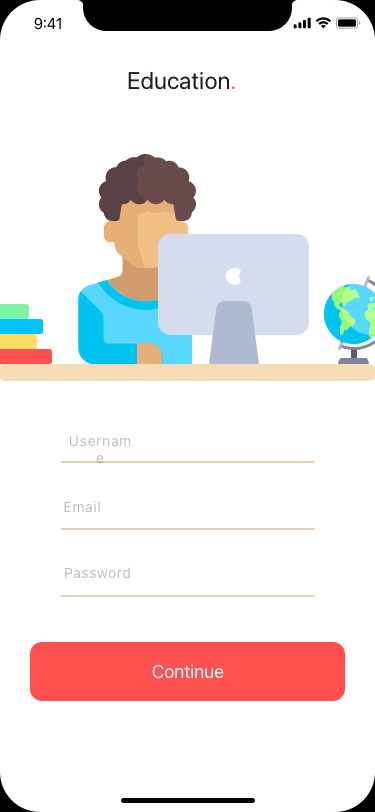
Text in this UI design:
Username
Email
Password
Education.